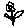
Label: flower